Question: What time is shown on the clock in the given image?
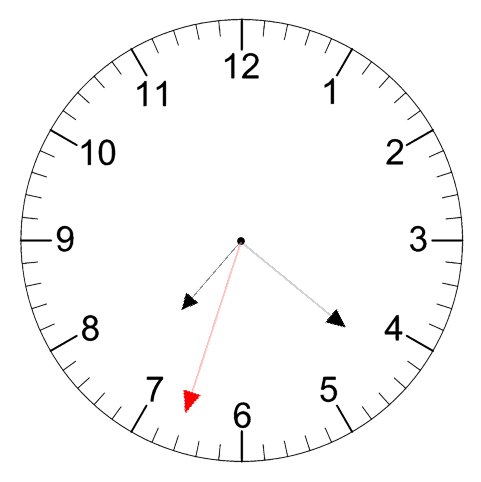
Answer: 07:21:33